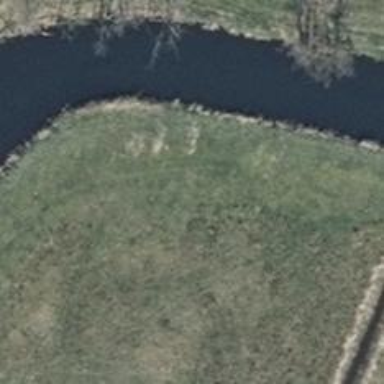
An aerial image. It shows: Grassy track with grade5 tracktype.